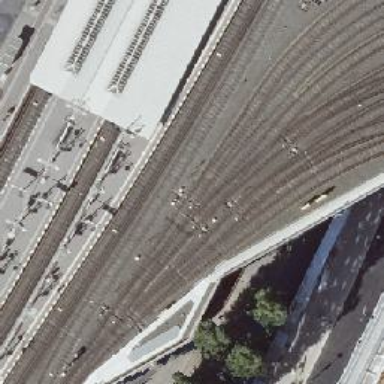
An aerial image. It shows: Bridge over electrified rails. The rails are electrified from the top and the area is service yard.